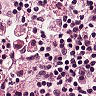
Metastatic tissue present: no